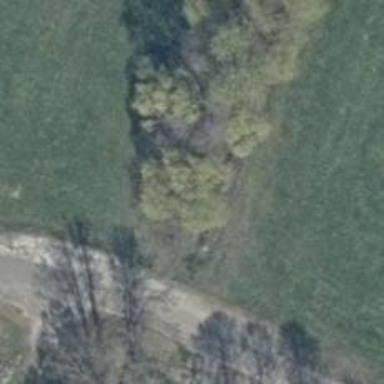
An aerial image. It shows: Row of trees in natural setting.